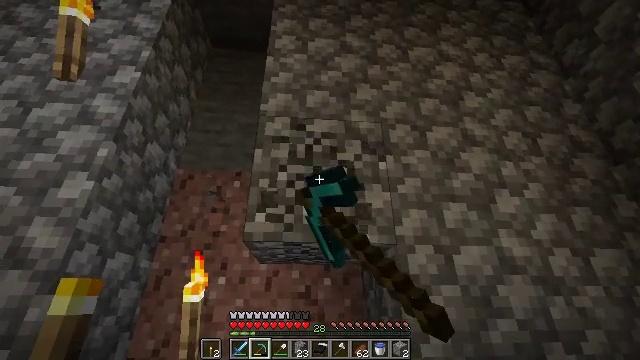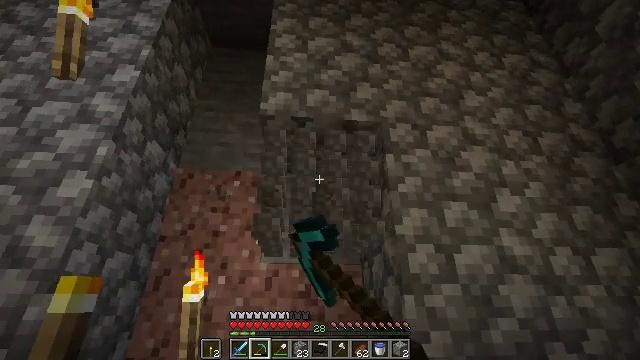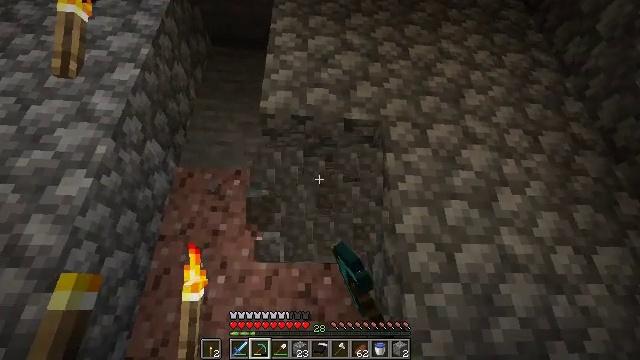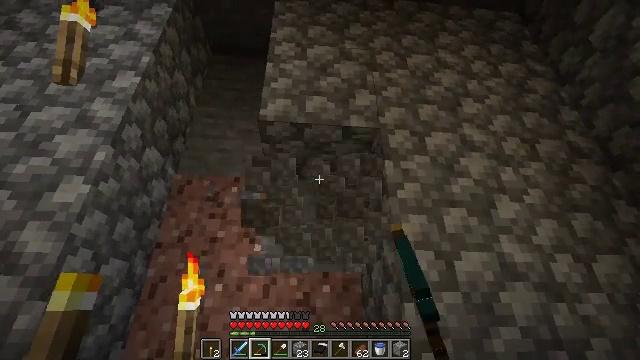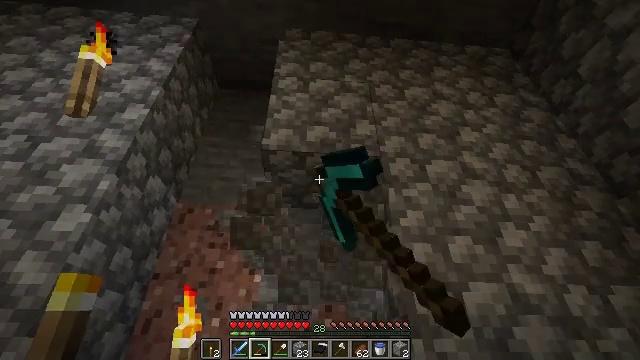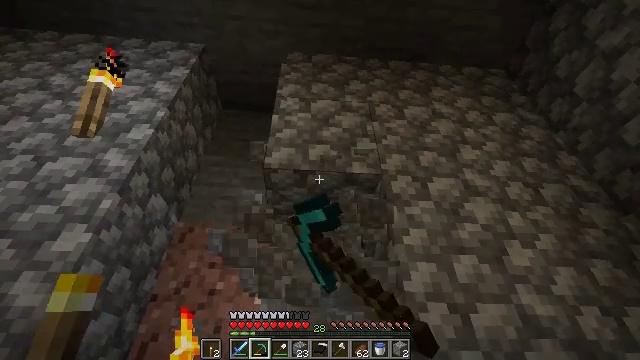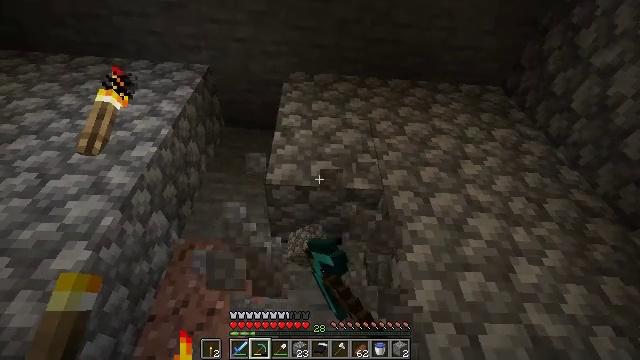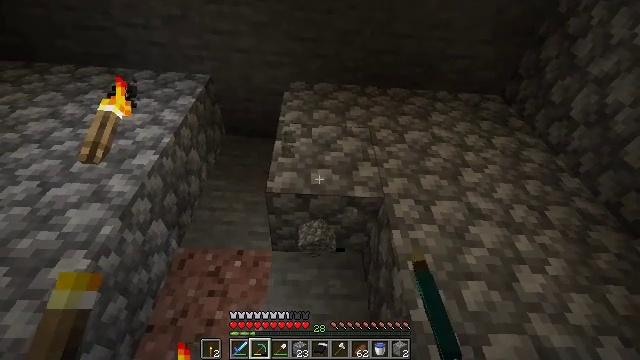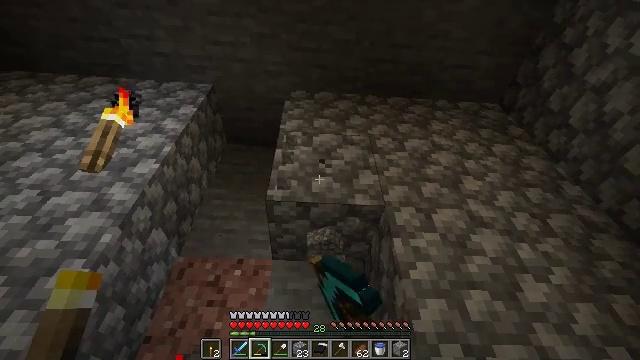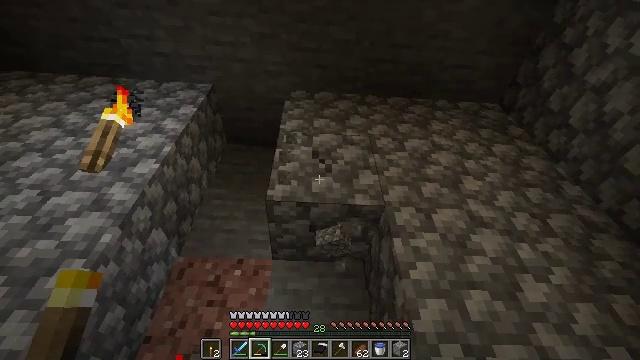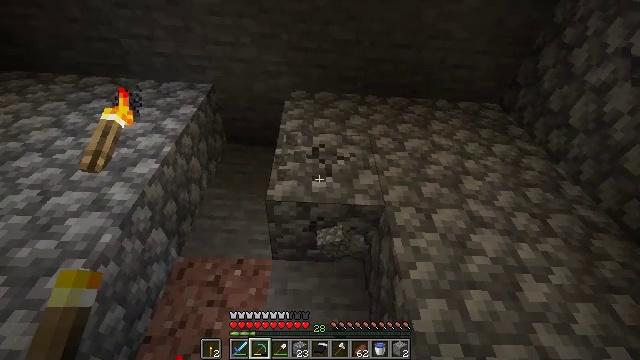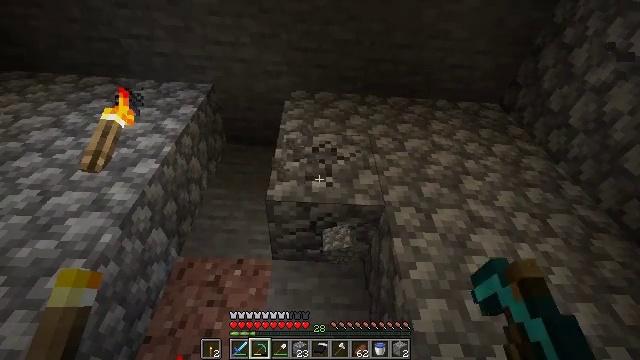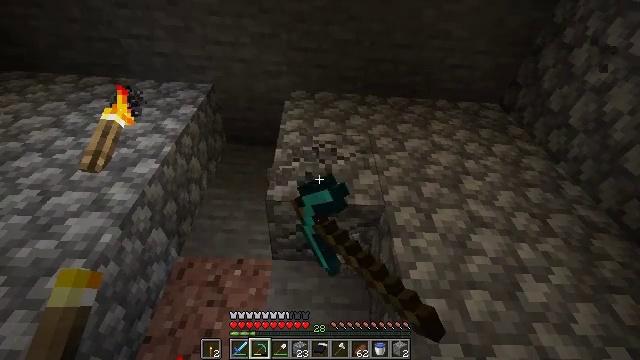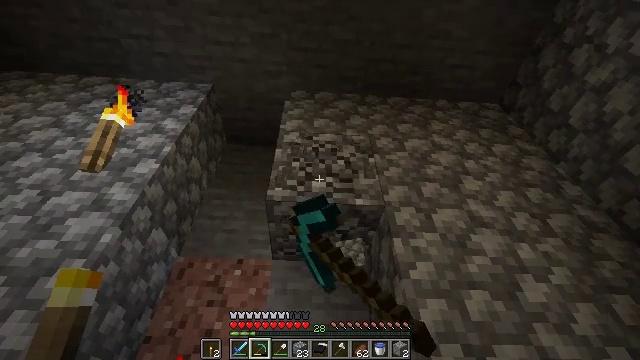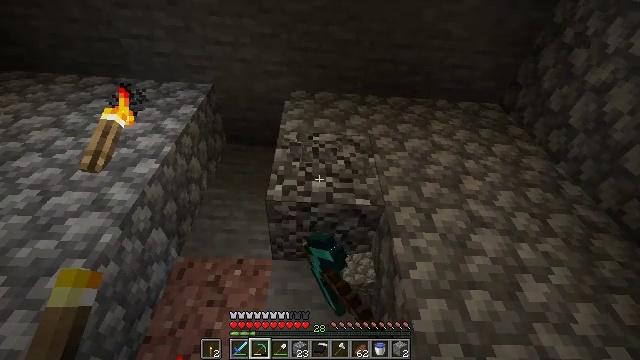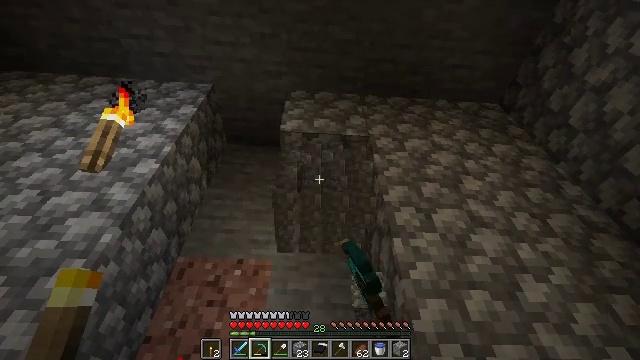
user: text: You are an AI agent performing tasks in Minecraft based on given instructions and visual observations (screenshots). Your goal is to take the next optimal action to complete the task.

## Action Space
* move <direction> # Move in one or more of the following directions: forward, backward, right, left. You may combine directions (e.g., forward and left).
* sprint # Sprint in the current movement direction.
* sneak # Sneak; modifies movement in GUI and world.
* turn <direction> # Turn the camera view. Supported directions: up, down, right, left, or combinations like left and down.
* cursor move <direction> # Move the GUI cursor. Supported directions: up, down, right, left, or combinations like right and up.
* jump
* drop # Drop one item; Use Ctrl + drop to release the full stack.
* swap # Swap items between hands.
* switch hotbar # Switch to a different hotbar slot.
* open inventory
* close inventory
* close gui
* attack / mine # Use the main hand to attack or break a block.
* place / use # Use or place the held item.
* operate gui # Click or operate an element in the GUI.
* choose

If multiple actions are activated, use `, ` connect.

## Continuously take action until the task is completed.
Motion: motion action
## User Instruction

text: Collect cobblestone blocks for construction.
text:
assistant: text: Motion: attack / mine
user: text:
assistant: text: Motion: attack / mine
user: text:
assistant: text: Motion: turn up, attack / mine
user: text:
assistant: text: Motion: turn up, attack / mine
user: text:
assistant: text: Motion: turn up, attack / mine
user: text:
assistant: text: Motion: turn up, attack / mine
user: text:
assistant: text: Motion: turn up, attack / mine
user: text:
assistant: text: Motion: turn up, attack / mine
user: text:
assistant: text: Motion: attack / mine
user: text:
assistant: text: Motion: attack / mine
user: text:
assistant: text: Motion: attack / mine
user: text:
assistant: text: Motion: attack / mine
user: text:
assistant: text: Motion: attack / mine
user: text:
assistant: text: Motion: attack / mine
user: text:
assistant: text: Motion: attack / mine
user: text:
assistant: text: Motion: attack / mine
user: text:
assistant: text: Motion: attack / mine
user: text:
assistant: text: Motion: attack / mine
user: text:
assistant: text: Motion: attack / mine
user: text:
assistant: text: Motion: attack / mine
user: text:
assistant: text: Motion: attack / mine
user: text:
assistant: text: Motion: attack / mine
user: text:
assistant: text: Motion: turn up, attack / mine
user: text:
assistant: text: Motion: attack / mine
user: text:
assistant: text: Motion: attack / mine
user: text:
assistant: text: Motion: attack / mine
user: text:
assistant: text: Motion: attack / mine
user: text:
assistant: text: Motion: attack / mine
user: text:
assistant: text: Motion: attack / mine
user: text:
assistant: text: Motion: attack / mine